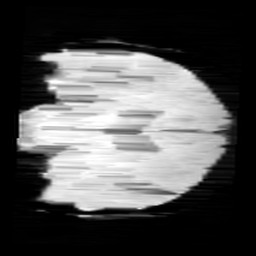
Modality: minIP
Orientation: coronal
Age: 12
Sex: male
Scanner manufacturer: siemens
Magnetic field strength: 3 T
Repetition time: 0.027 s
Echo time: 0.02 s